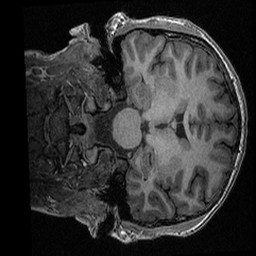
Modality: T1w
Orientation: coronal
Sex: male
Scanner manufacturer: ge
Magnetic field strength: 3 T
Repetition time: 0.0064 s
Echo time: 0.00281 s